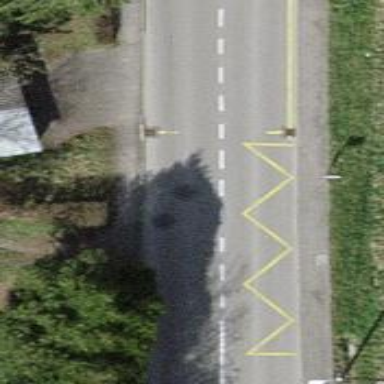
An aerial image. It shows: Bus stop equipped with public transport stop position.